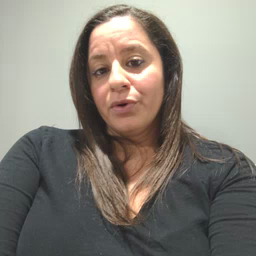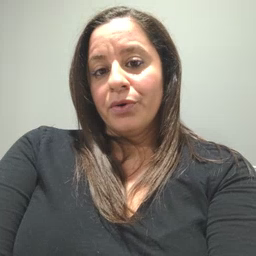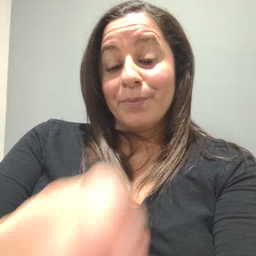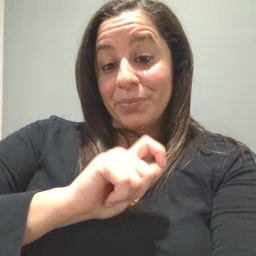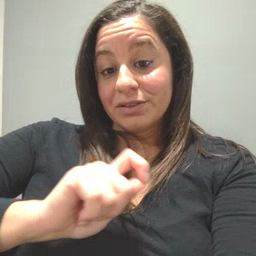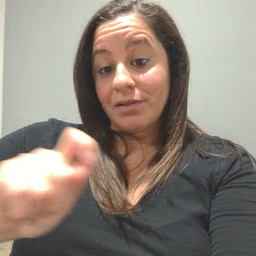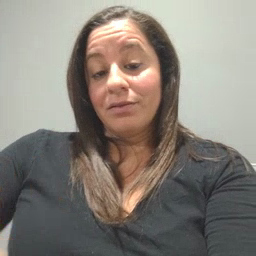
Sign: pencil